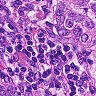
Metastatic tissue present: no